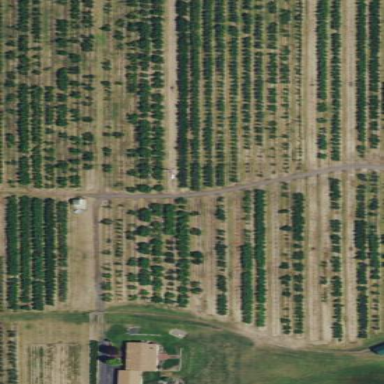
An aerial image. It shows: Orchard.